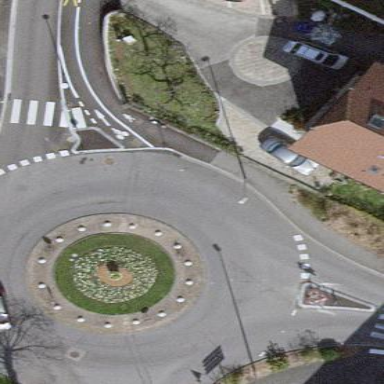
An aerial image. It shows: Asphalt road in residential area leading to roundabout.